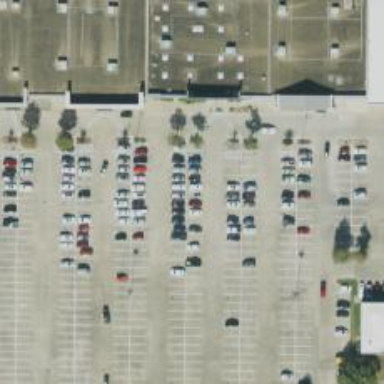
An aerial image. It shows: Parking space.